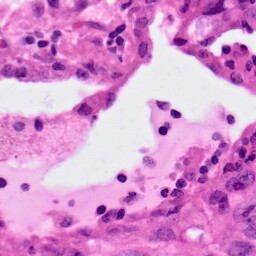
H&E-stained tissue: Lung